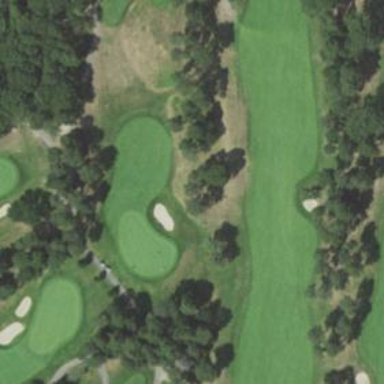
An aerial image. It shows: View of golf hole.